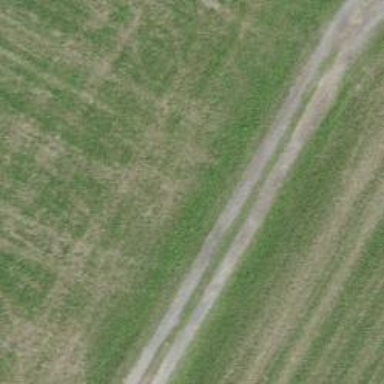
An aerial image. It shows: Unpaved service road.